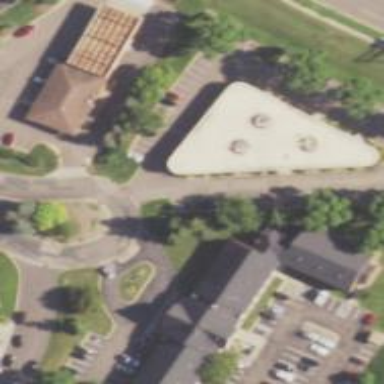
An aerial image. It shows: Veterinary facility.